Aerial crown-view tile of a tropical tree (Barro Colorado Island, Panama), acquired 20240716:
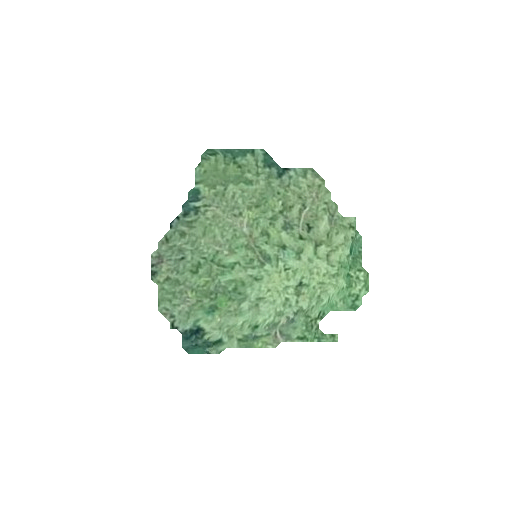
Species: Quararibea stenophylla
GBIF accepted scientific name: Quararibea stenophylla
Crown area: 50.495 m²